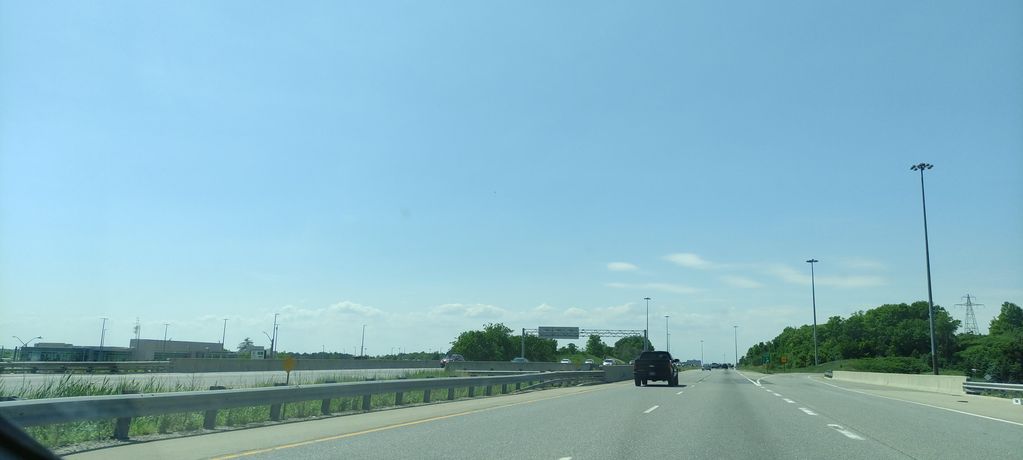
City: kitchener-waterloo